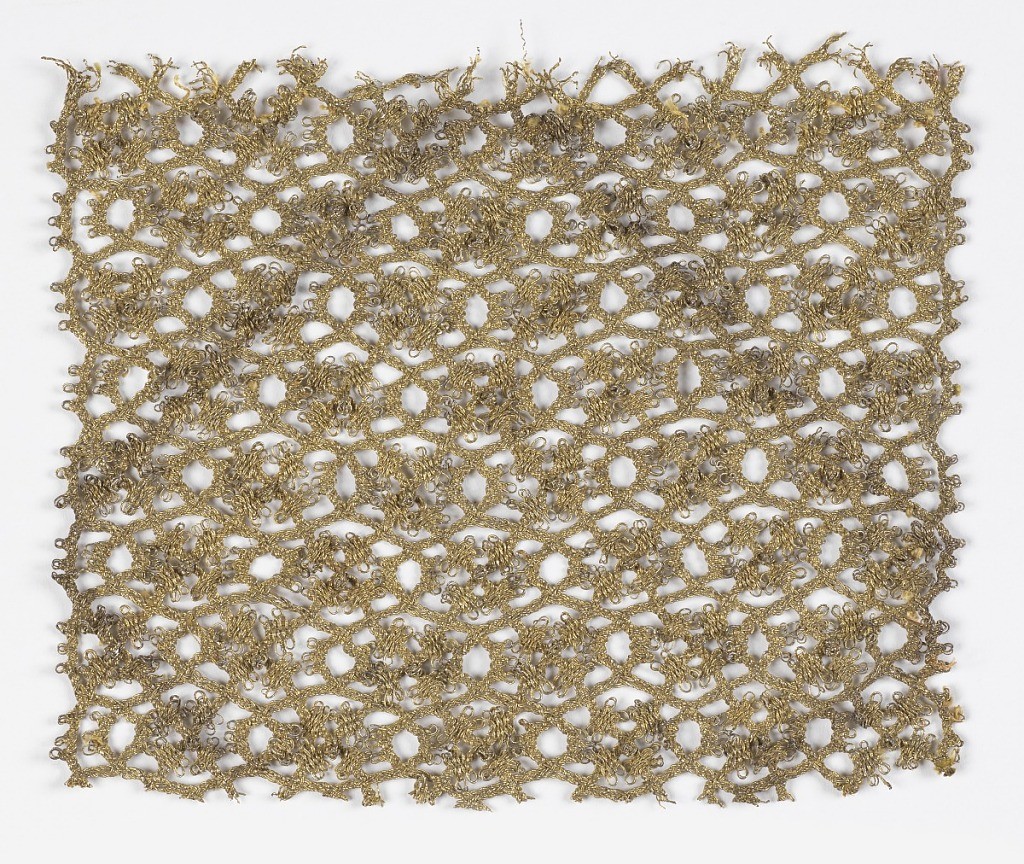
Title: Fragment
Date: late 16th–early 17th century
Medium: metallic strips wrapped around linen core Technique: bobbin lace
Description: Wide border fragment with a pattern of symmetrical diamonds placed on diagonals.